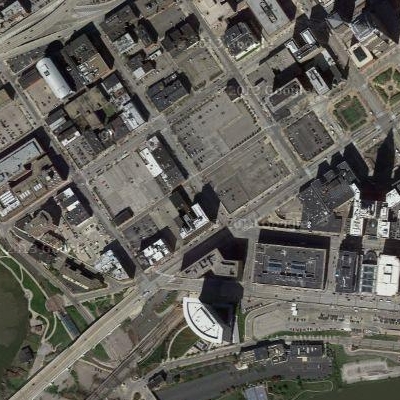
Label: cIndustry